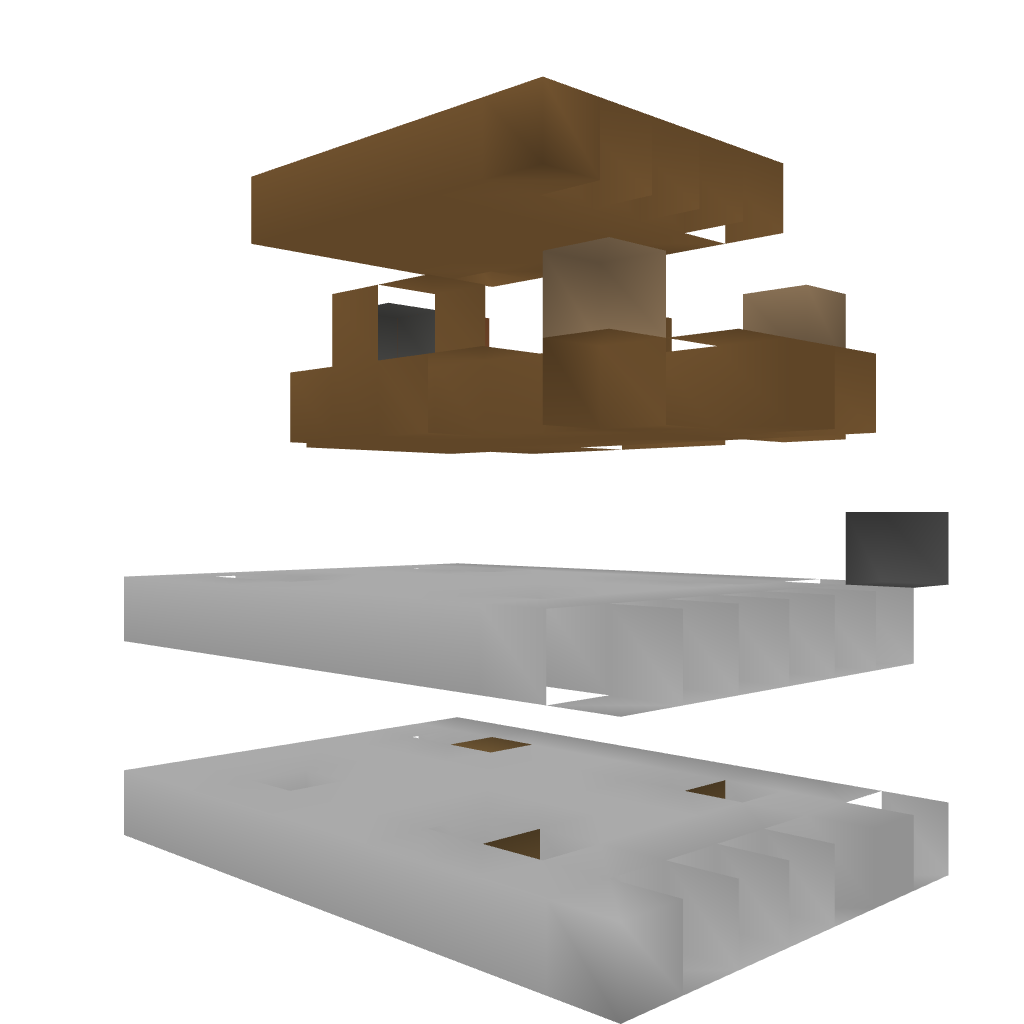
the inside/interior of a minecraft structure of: Witchhouse